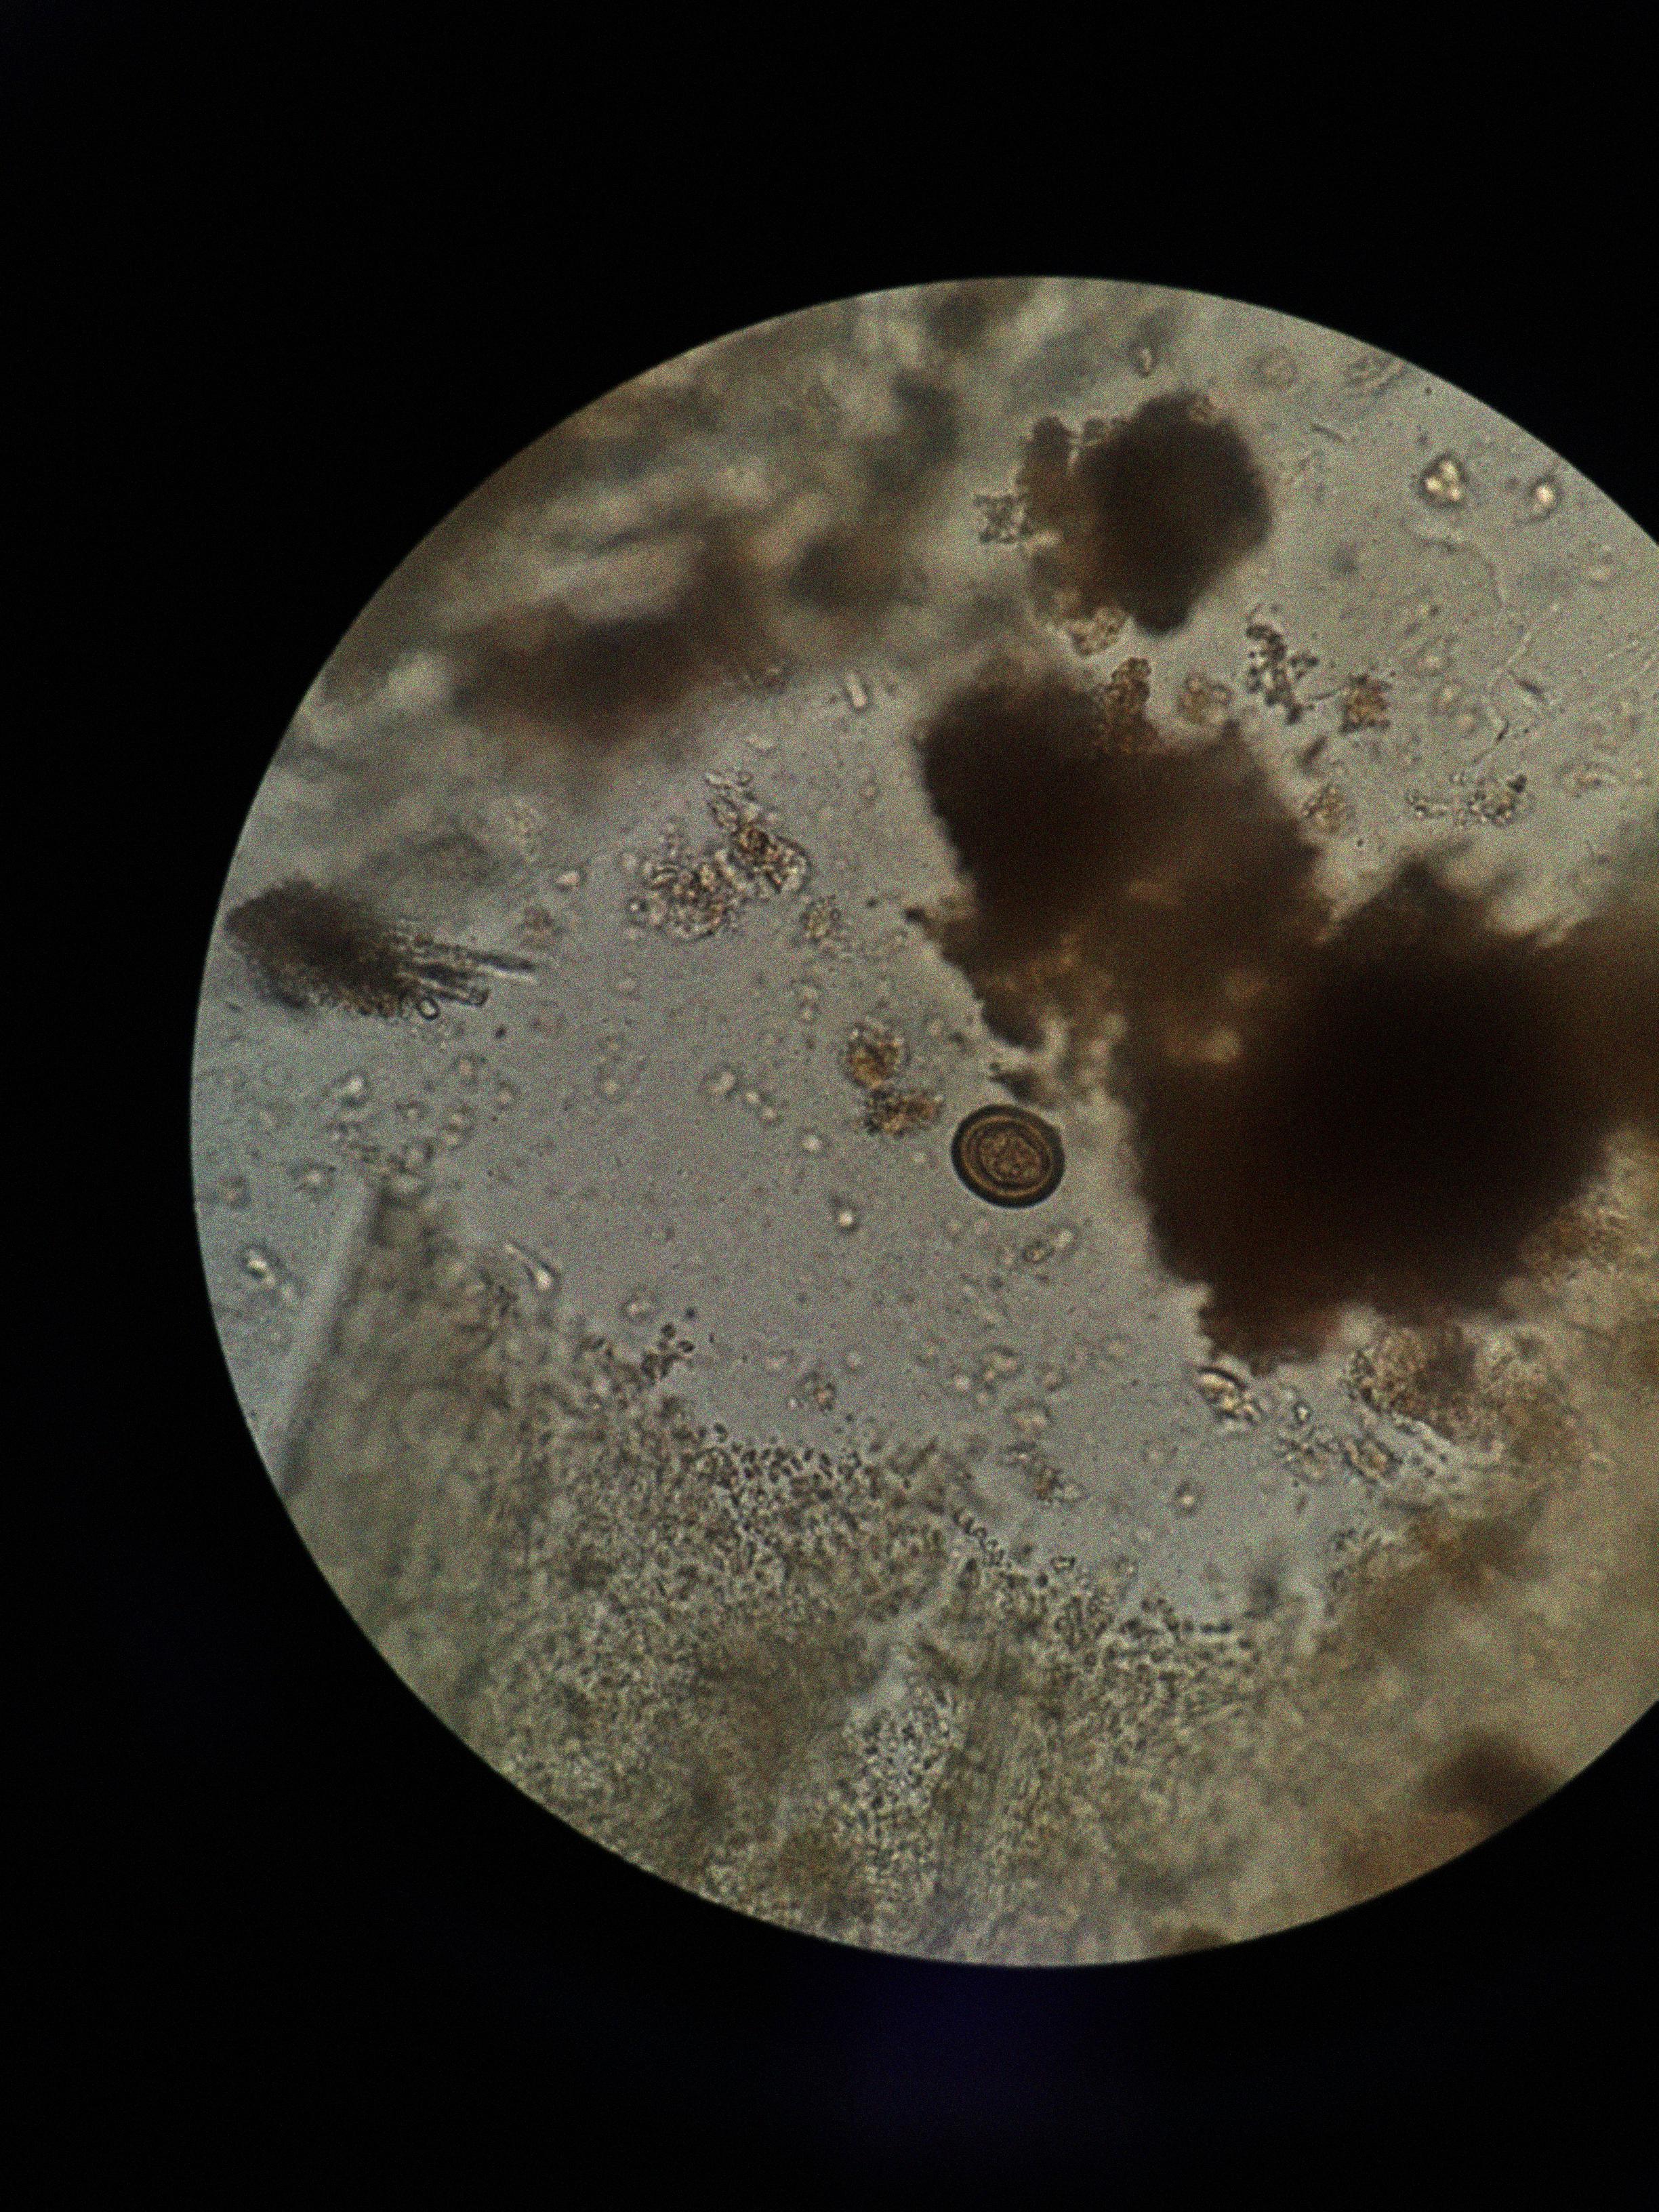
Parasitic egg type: Taenia spp. egg